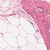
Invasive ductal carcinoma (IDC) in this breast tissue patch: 0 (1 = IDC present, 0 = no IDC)